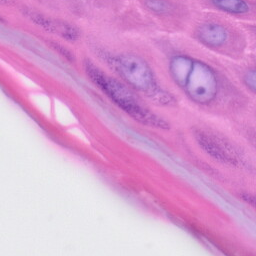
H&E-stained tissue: Skin